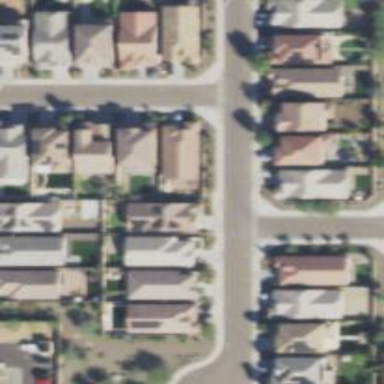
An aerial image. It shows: Asphalt road in residential area.